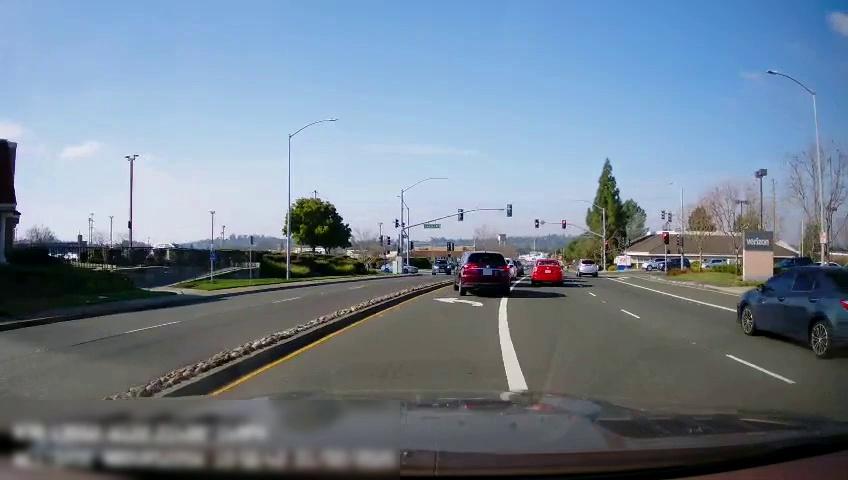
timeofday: Day
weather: Sunny
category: Drivable Space
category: Drivable Space
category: Vehicles | Car
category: Vehicles | SUV
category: Vehicles | Car
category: Vehicles | SUV
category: Vehicles | Car
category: Vehicles | SUV
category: Vehicles | SUV
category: Vehicles | Car
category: Vehicles | SUV
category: Vehicles | Car
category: Vehicles | Car
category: Lanes | Current Lane
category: Lanes | Alternate Lane
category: Lanes | Current Lane
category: Lanes | Current Lane
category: Lanes | Alternate Lane
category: Lanes | Opposite Lane
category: Traffic | Signs
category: Traffic | Lights
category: Traffic | Lights
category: Traffic | Lights
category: Traffic | Lights
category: Traffic | Lights
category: Traffic | Lights